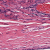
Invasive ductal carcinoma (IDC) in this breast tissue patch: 0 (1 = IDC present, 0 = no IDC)